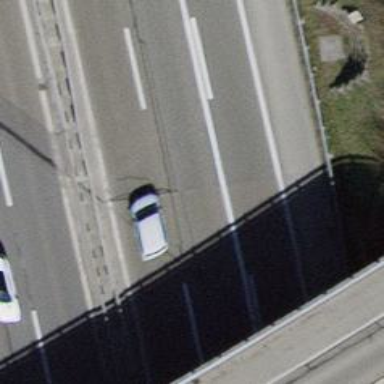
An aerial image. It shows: Asphalt motorway.